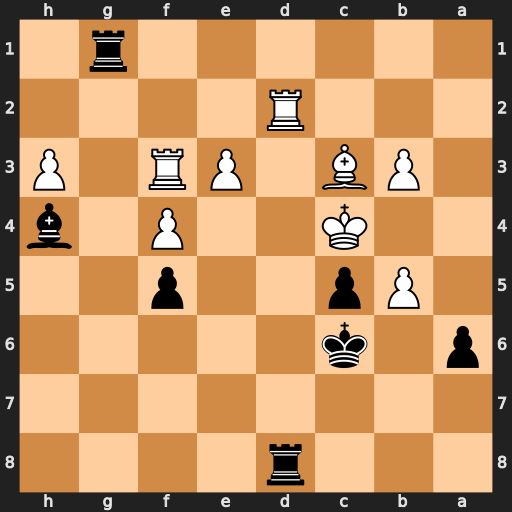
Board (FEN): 3r4/8/p1k5/1Pp2p2/2K2P1b/1PB1PR1P/3R4/6r1
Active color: b
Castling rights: -
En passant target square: -
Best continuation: axb5#